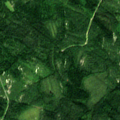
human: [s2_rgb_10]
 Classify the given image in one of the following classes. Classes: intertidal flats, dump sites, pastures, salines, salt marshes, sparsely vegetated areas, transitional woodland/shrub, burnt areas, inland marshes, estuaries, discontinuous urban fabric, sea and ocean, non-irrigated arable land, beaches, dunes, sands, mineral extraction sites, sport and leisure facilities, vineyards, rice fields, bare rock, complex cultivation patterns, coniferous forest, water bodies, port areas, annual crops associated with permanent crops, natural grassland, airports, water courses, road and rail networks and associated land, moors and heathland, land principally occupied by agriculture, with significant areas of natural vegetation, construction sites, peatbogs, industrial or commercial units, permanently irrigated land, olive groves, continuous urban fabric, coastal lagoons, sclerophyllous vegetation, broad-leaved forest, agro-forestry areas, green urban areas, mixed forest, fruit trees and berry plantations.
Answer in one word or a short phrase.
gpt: coniferous forest, mixed forest